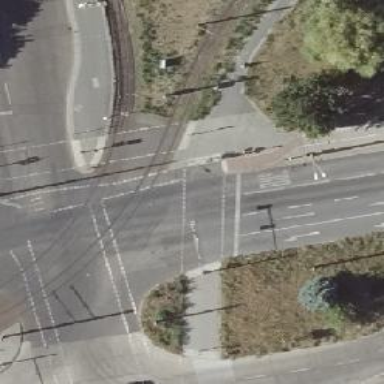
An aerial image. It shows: Road with traffic signals for signaling.